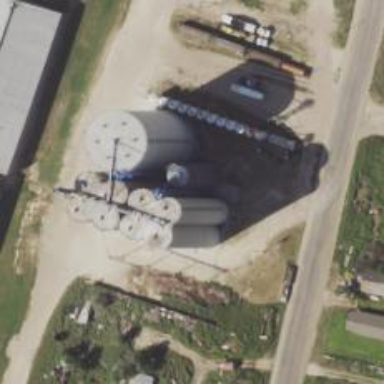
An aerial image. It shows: Silo.